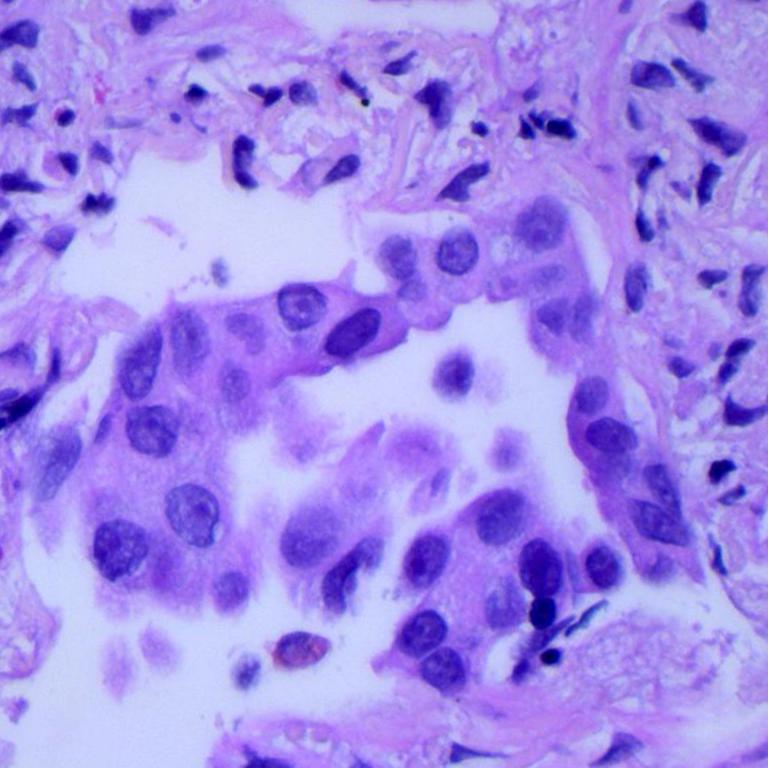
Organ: lung
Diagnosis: adenocarcinomas